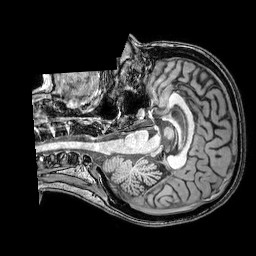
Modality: T1w
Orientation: axial
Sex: female
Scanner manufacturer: philips
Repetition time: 0.008191 s
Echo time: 0.00376 s